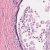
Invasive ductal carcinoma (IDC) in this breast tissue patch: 0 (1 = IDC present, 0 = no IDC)